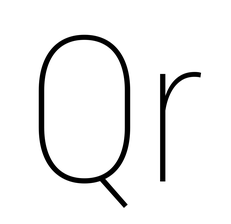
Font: Roboto_Condensed_Thin